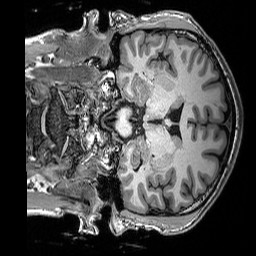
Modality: T1w
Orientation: coronal
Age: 37
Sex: male